Question: Please explain how this graph will respond the results:

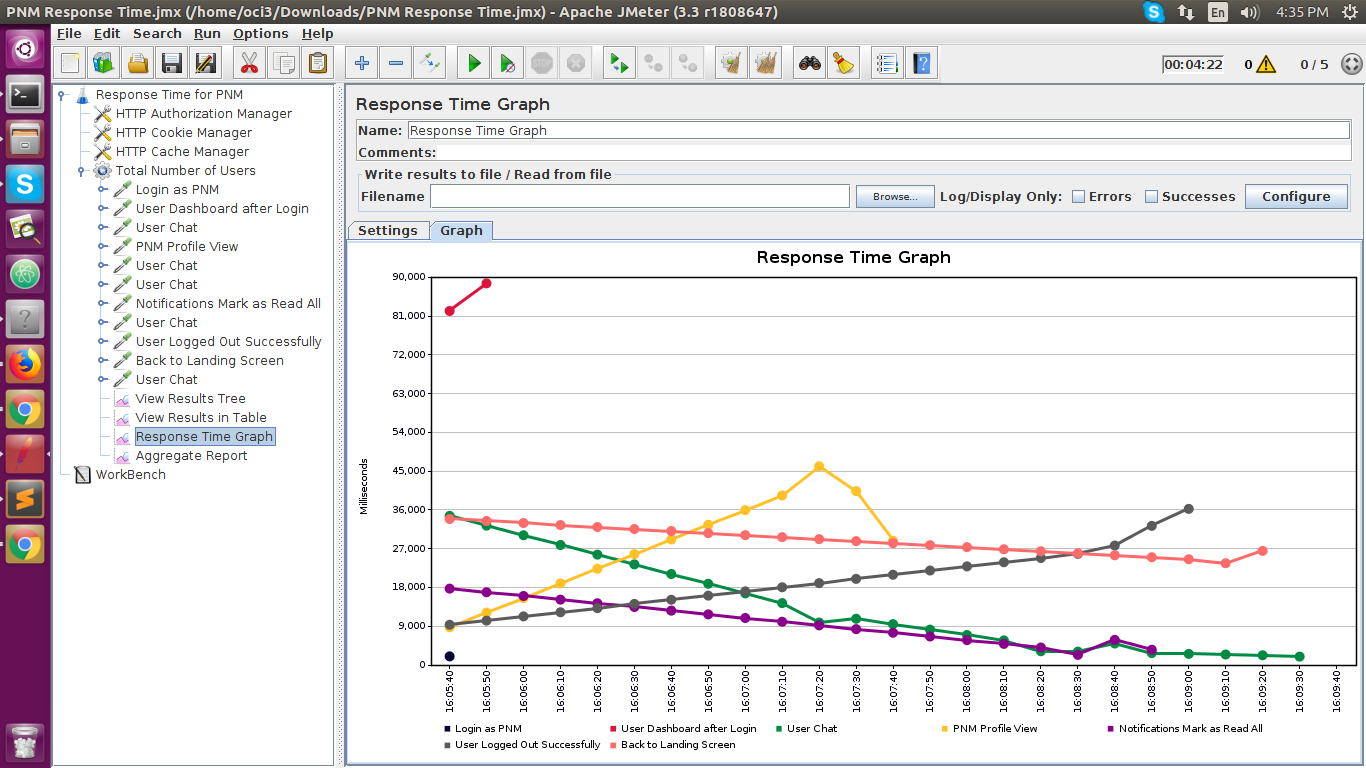
Answer: In your graph:
X/horizontal is the time of the execution as 16:05:50
Y/Vertical is the response time of each request in miliseconds
Each color is a different Sampler, as 'PNM Profile View' in yellow
For example 'PNM Profile View' sampler sent return answer in 16:07:40 after ~30 seconds